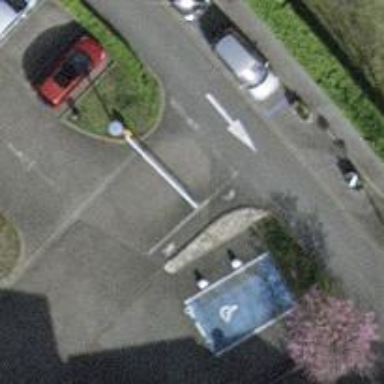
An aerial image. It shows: Lift gate barrier.